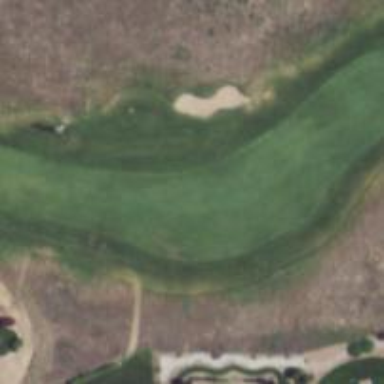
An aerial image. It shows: Golf hole.